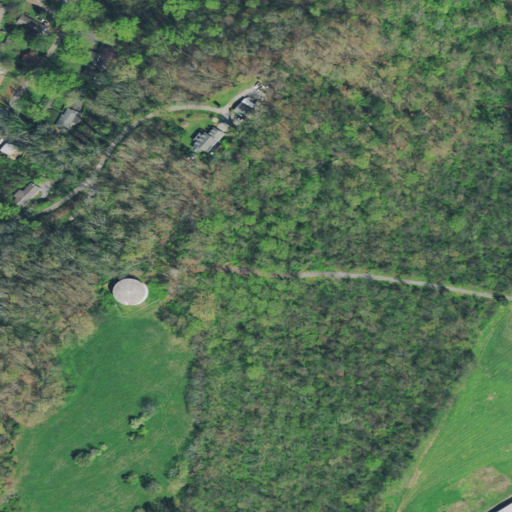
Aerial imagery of mountain in Tennessee named Red Hill containing deciduous forest, open development, pasture, mixed forest, low intensity development, medium intensity development, and high intensity development